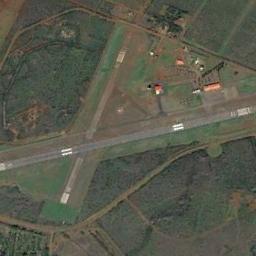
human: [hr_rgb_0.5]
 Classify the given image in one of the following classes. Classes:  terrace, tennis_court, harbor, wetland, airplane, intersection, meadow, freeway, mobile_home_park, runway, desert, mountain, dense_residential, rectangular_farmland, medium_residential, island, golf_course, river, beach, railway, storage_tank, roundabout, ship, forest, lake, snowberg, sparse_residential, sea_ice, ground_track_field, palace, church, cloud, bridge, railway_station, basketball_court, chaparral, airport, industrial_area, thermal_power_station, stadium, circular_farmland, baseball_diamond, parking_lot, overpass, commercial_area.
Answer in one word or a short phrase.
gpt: airport